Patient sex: M
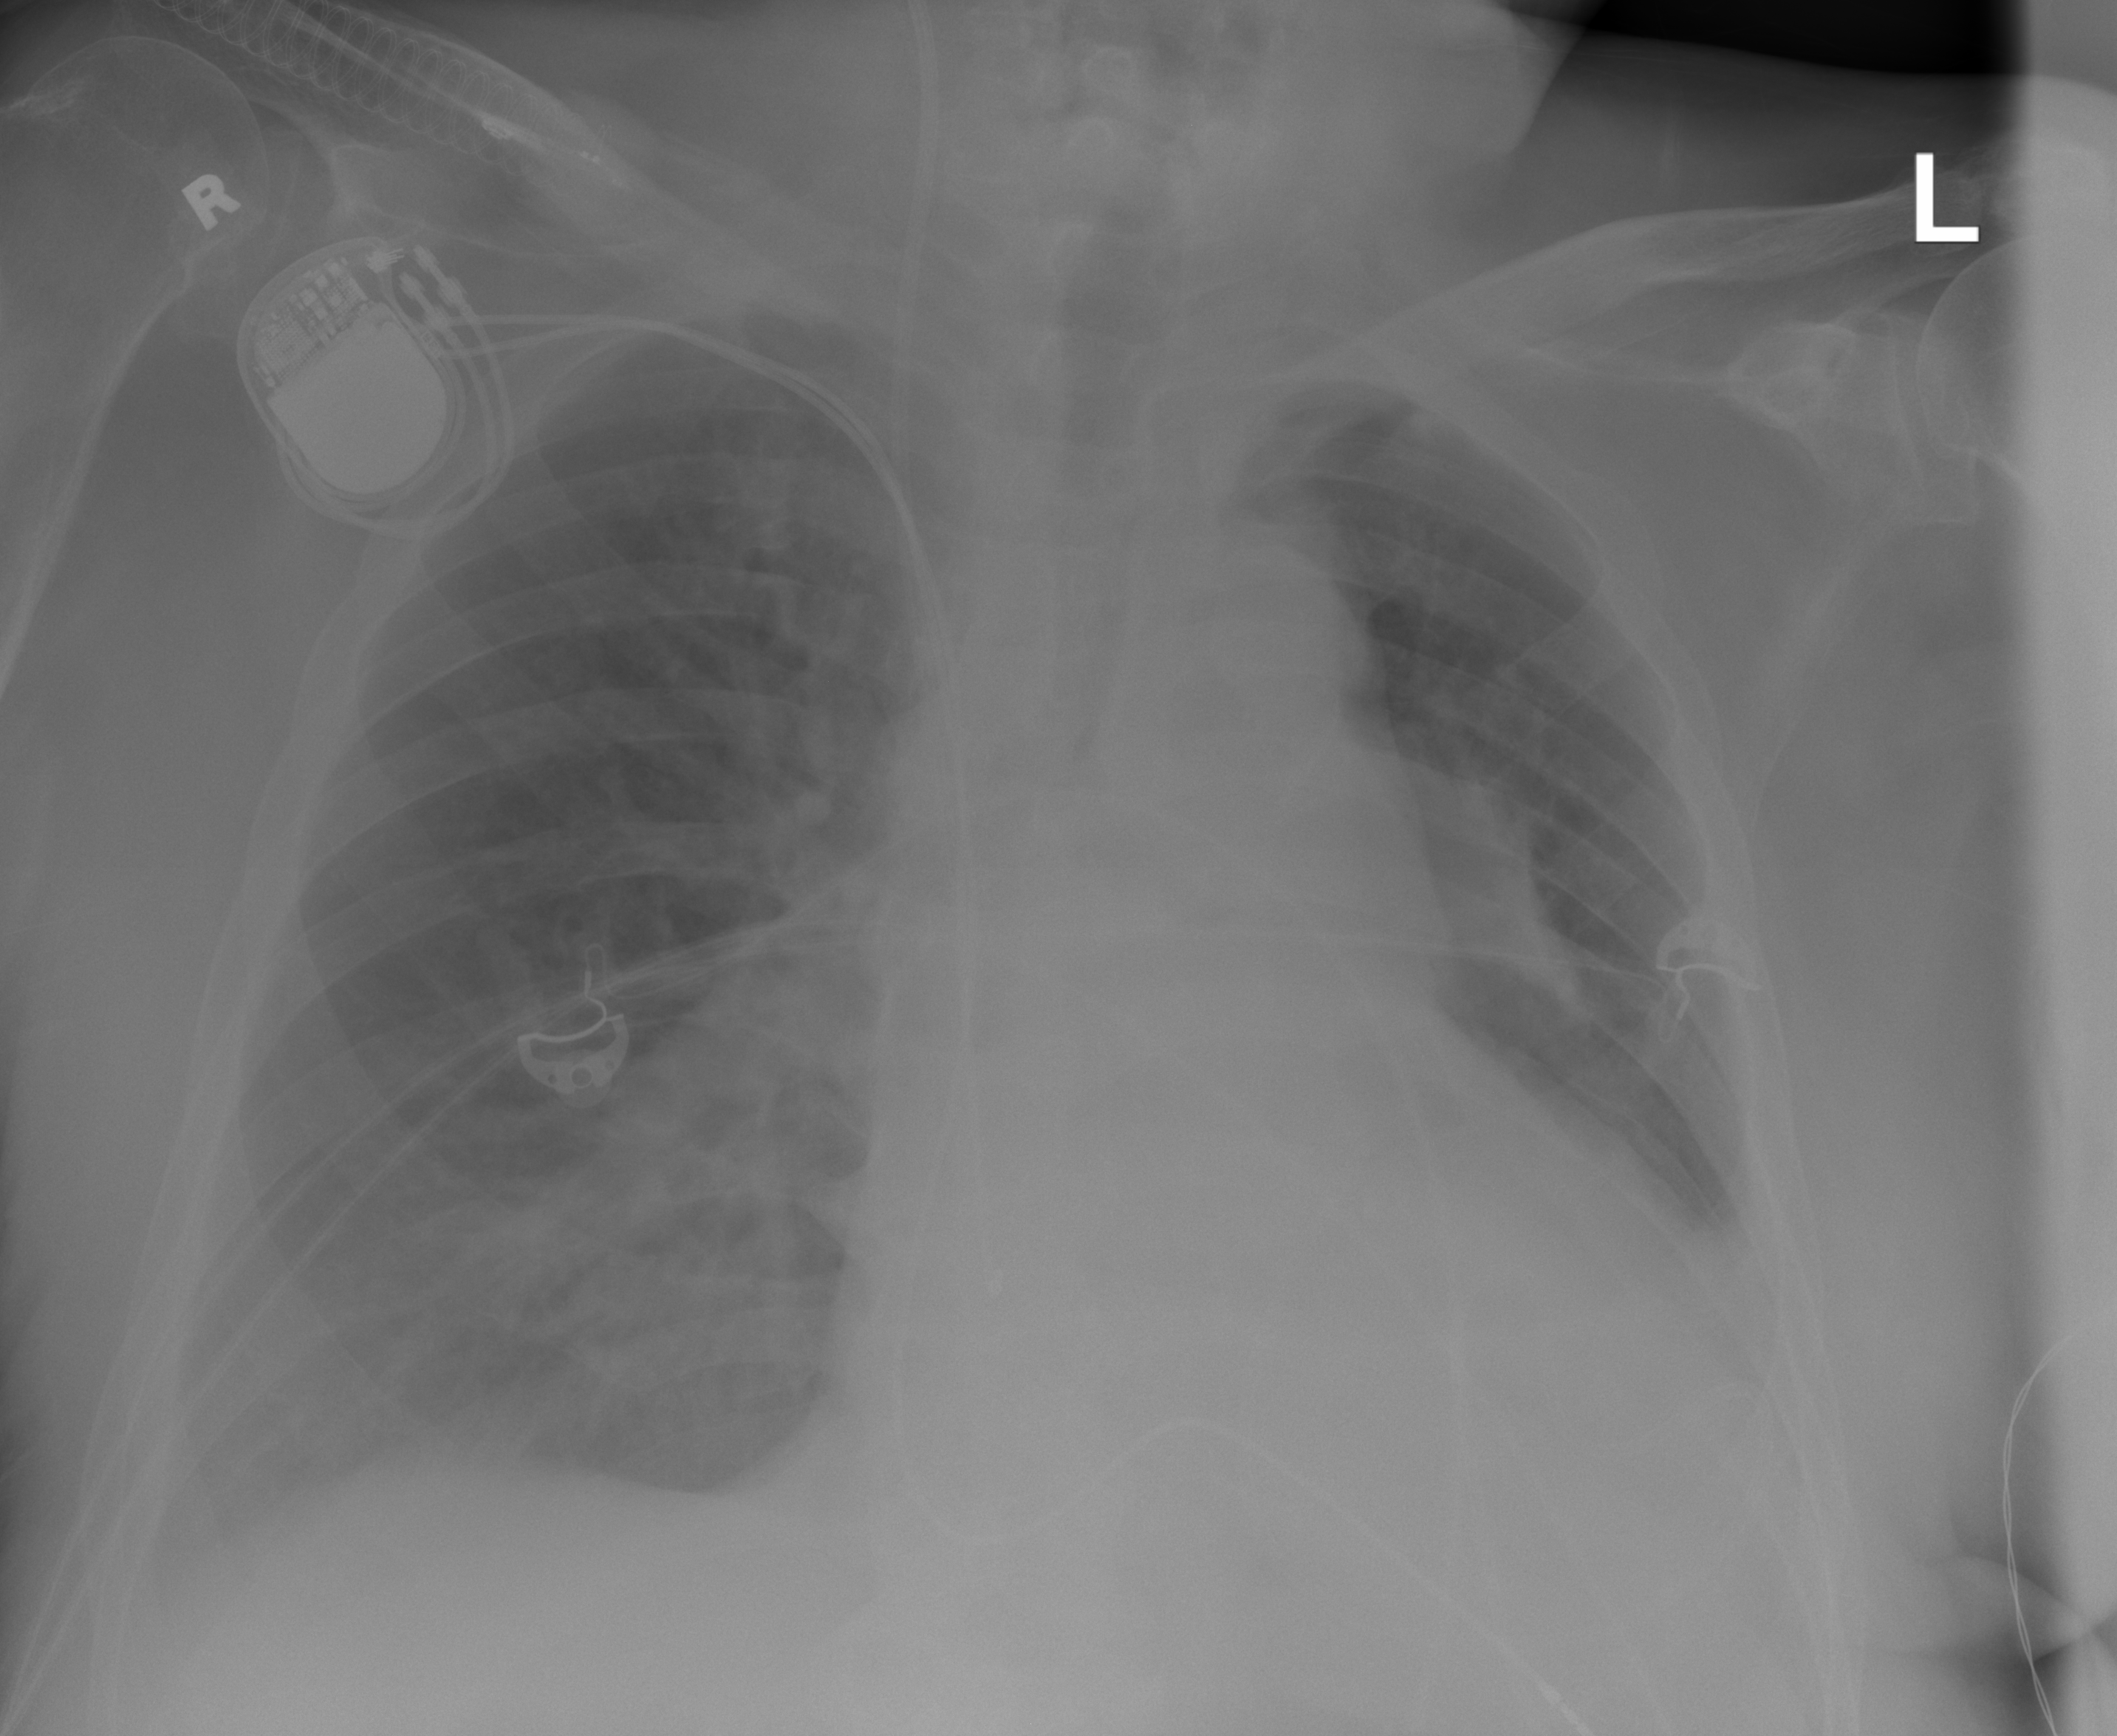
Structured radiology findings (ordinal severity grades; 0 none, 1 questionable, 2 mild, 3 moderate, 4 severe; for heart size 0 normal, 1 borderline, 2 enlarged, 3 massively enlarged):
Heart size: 2
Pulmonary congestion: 2
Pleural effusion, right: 0
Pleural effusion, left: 2
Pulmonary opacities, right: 1
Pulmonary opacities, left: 0
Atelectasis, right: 2
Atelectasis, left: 2